Question: This is the current version of my figure:
'''
require(MuMIn)
require(ggplot2)
data(Cement)
d <- data.frame(Cement)
dd <- melt(d,id.var = "y")
ggplot(dd,aes(x = y,y = value, group = variable)) +
geom_point(size = 2) +
theme_classic() +
facet_grid(variable ~ ., scales = "free") +
theme(axis.text.x = element_text(angle = 90, hjust = 1)) +
xlab("") +
ylab("") +
guides(colour = FALSE)
'''

How can I
1) Alter this graph so that the X1, X2, X3, and X4 labels are on the left hand side and they read c("factor x^2","factor x^3","factor x^4","factor x^5"),
2) Is there a method for surrounding each panel with a box, to make them more distinguishable?
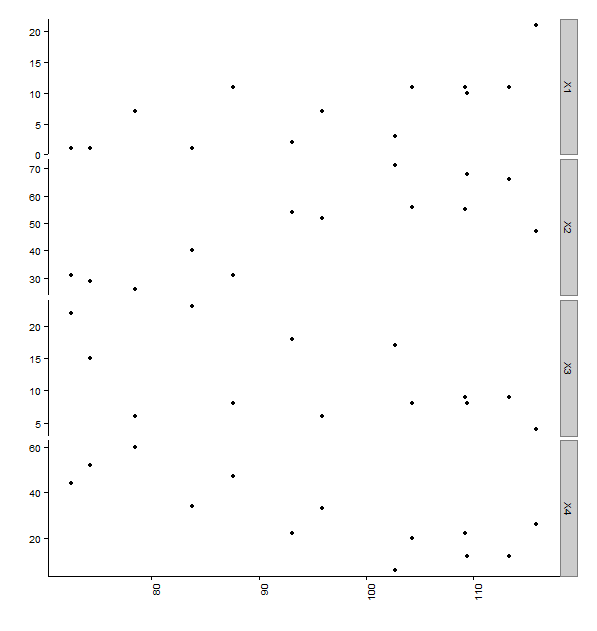
Answer: Try this,
'''
library(ggplot2)
library(gtable)
p <- ggplot(mtcars, aes(mpg, cyl))+
facet_grid(gear~., labeller=label_both) + geom_point() +
theme(strip.text.y=element_text(angle=90)) + labs(y="")
g <- ggplotGrob(p)
g$layout[g$layout$name == "strip-right",c("l", "r")] <- 2
grid.newpage()
grid.draw(g)
'''